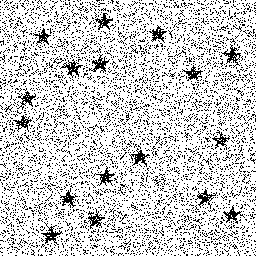
Squares: 0
Triangles: 0
Stars: 17
Total shapes: 17